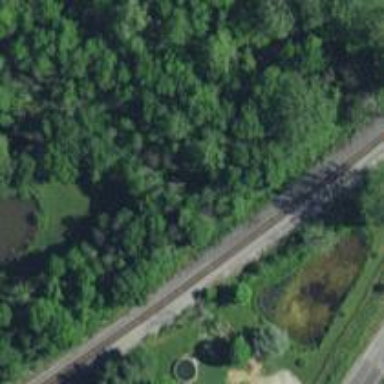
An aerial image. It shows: Railway track.